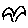
Label: bird